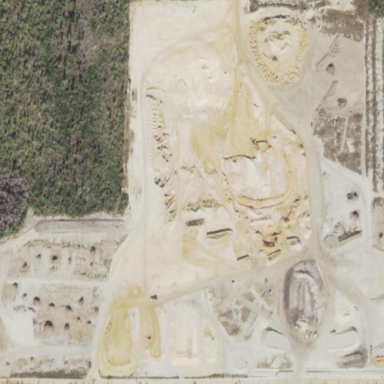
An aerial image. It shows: Quarry extracting sand as natural resource.